Field crop: tomato
Growth stage: 2
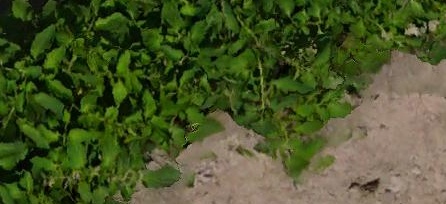
Species: tomato